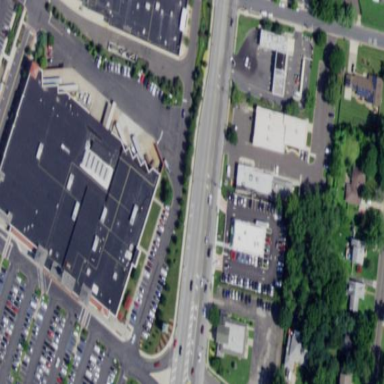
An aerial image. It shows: Building that houses supermarket.